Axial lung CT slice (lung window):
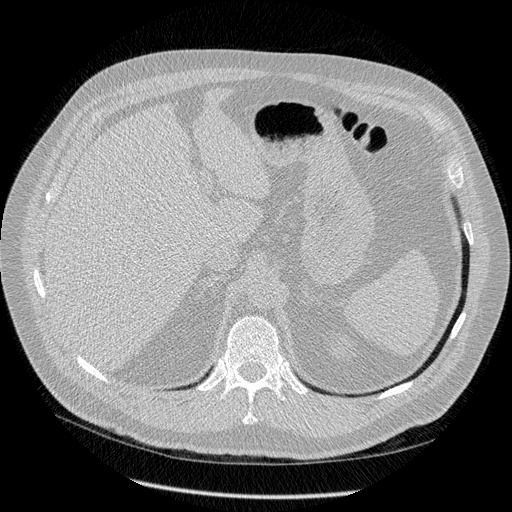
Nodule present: no